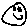
Label: smiley face